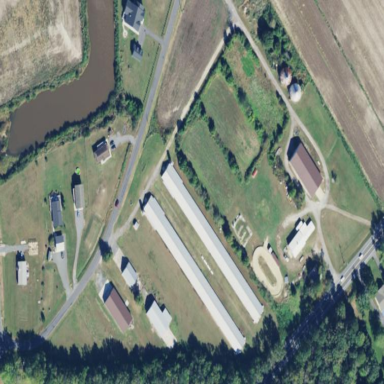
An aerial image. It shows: Farmyard area.